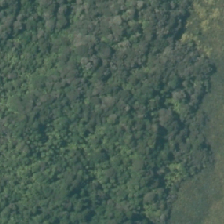
Land cover: broadleaved_indigenous_hardwood